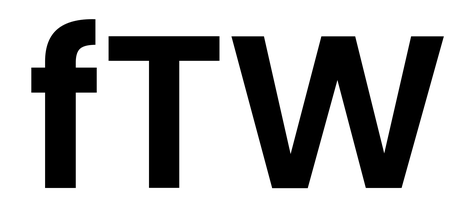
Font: Poppins-SemiBold